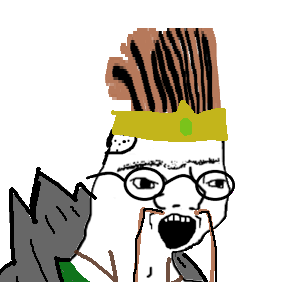
Label: 5_Zoomer